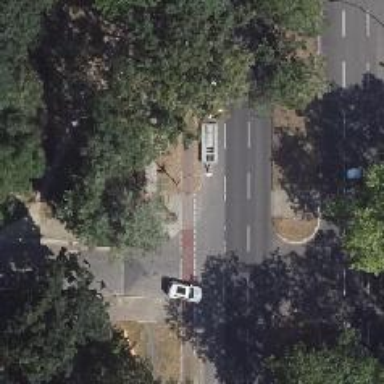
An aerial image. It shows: Unmarked footway crossing with pedestrian island.